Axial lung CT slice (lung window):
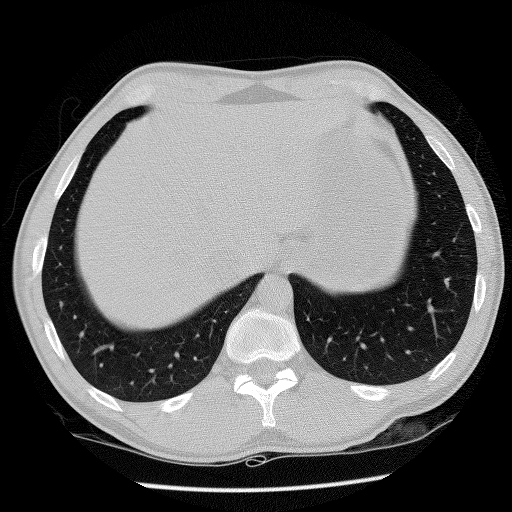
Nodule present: no